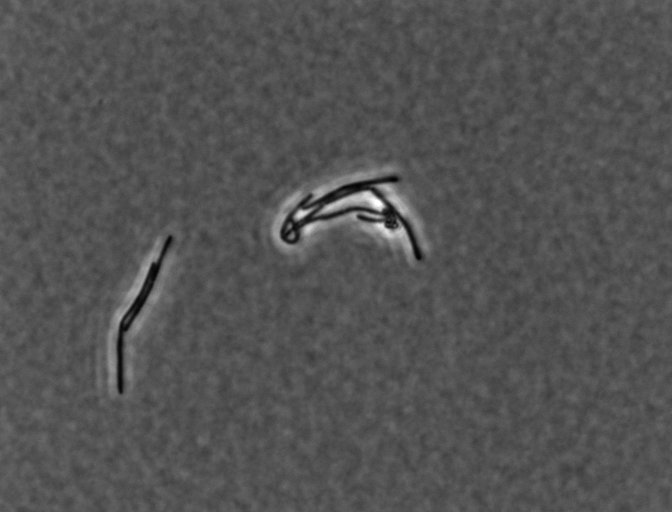
Bacillus subtilis